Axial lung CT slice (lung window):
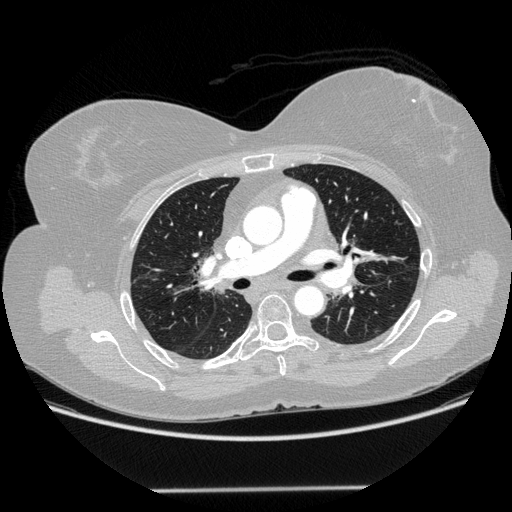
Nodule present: no